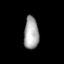
Tissue: lung
Cell type: T cells
Senescence score: 0.2387
Nuclear area (px): 471
Mean DAPI intensity: 166.624